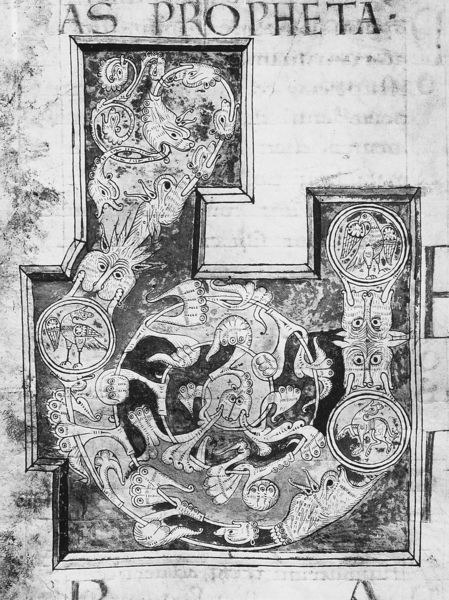
Titel: Bibel in drei Ausgaben (Grande Chartreuse Bible)
Institution: Grenoble, Bibliothèque Municipale
Schlagwörter: adler, dunkel, vogel, weiß, grau, hell, schwarz, zeichnung, tiere, malerei, ornament, schleife, gesichter, augen, rahmen, vögel, blatt, kreis, rund, schrift, grafik, graphik, buch, druck, text, buchstabe, initiale, kasten, fisch, schlangen, stier, prophet, spirale, drachen, handschrift, monster, latein, buchmalerei, codex, propheta, l, as, as propheta, tiergesichter